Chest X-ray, AP view. Patient: 41 years old, sex M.
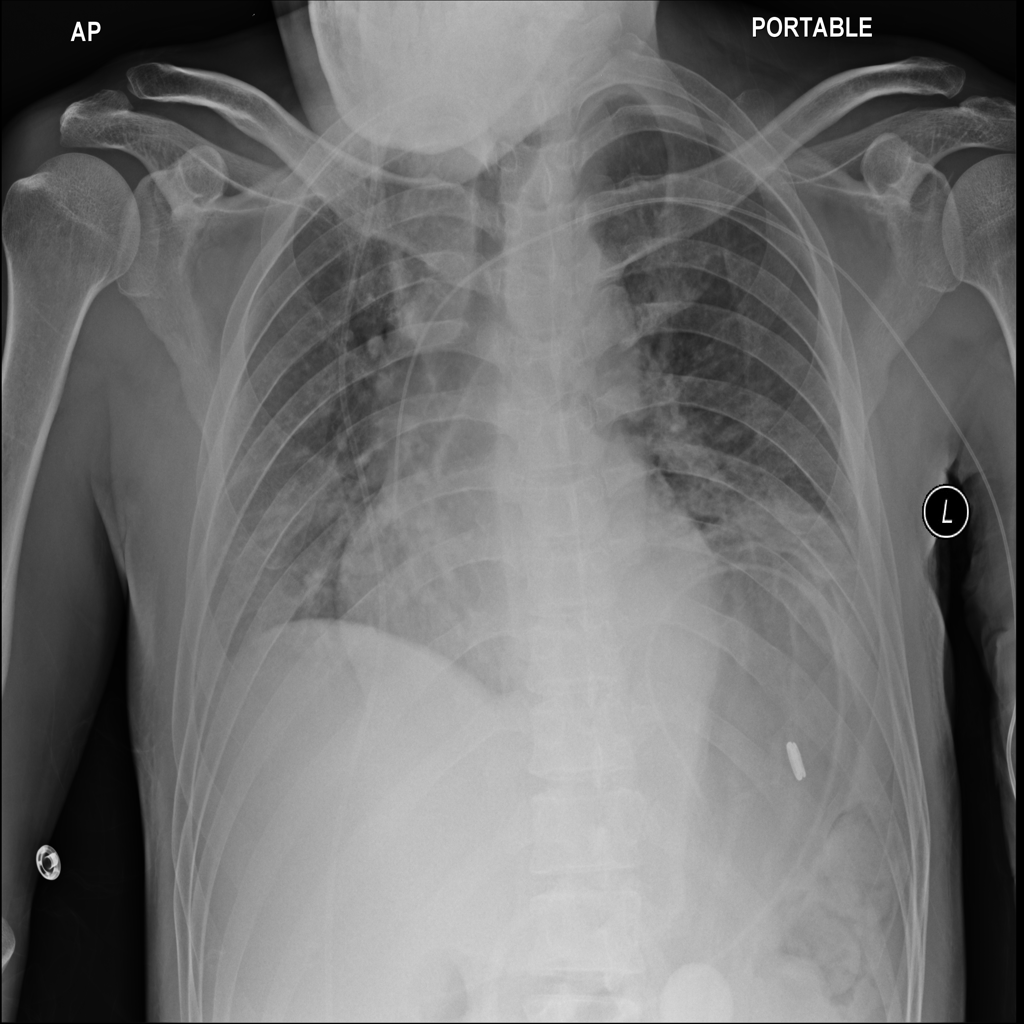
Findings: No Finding